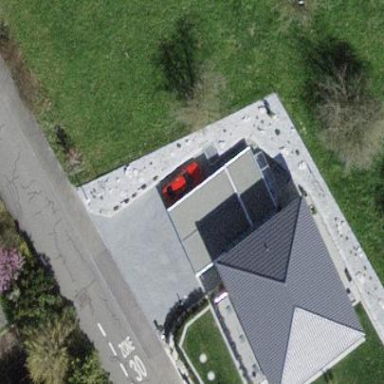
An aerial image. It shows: Group of garages.